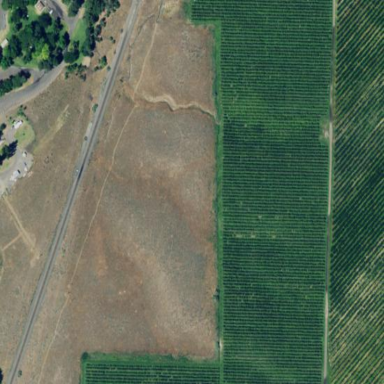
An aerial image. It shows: Vineyard with grape crops. The land is covered with vineyard plantation.